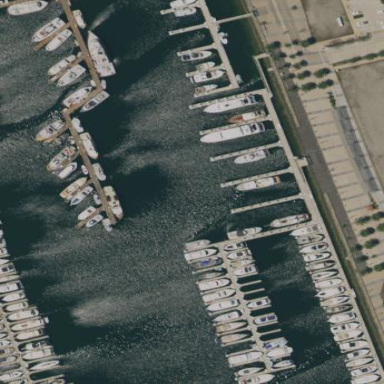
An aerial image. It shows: Marina area for leisure land.